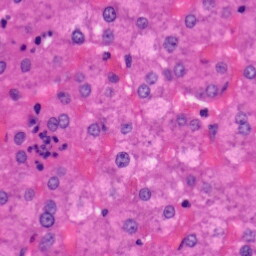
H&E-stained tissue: Liver